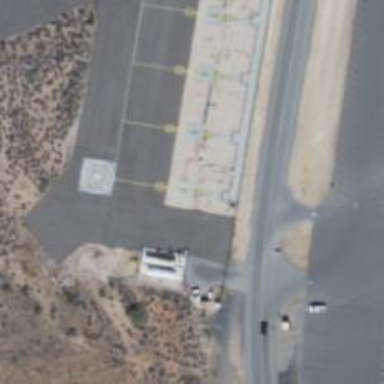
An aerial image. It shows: Image of helipad at airport.